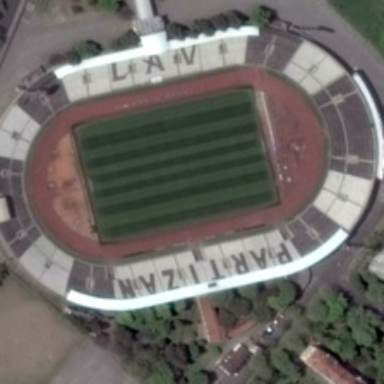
Vegetation surround the bird's nest stadium regular .